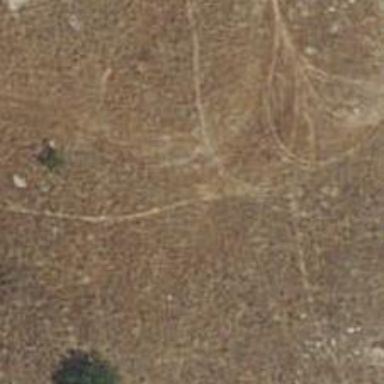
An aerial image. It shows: Unpaved track road.